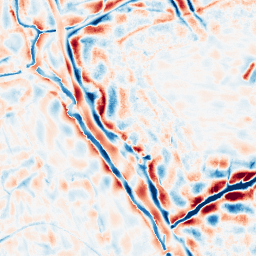
Category: wavelet
Decomposition family: wavelet_dwt
Decomposition parameters: wavelet: db8
level: 4
Upsampling method: bicubic
Upsampling parameters: scale: 4
Upsampling scale: 4